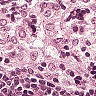
Metastatic tissue present: no